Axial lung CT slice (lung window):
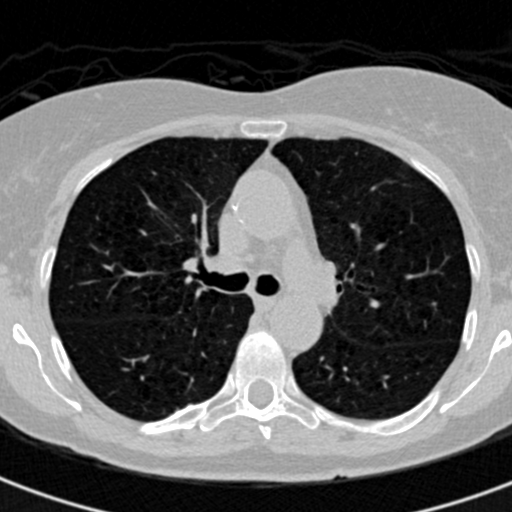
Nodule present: no